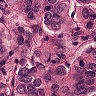
Metastatic tissue present: yes